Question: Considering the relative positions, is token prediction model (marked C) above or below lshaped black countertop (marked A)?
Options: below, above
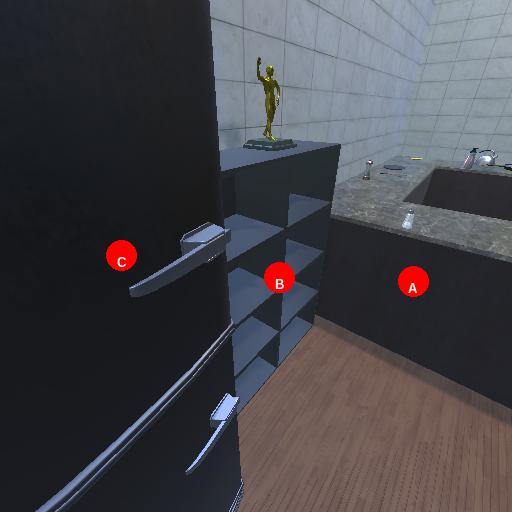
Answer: below